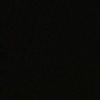
Label: space